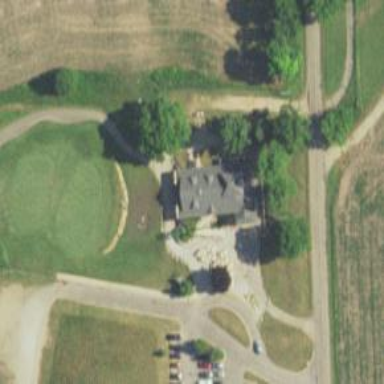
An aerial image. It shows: Pathway for golfing.